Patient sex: F
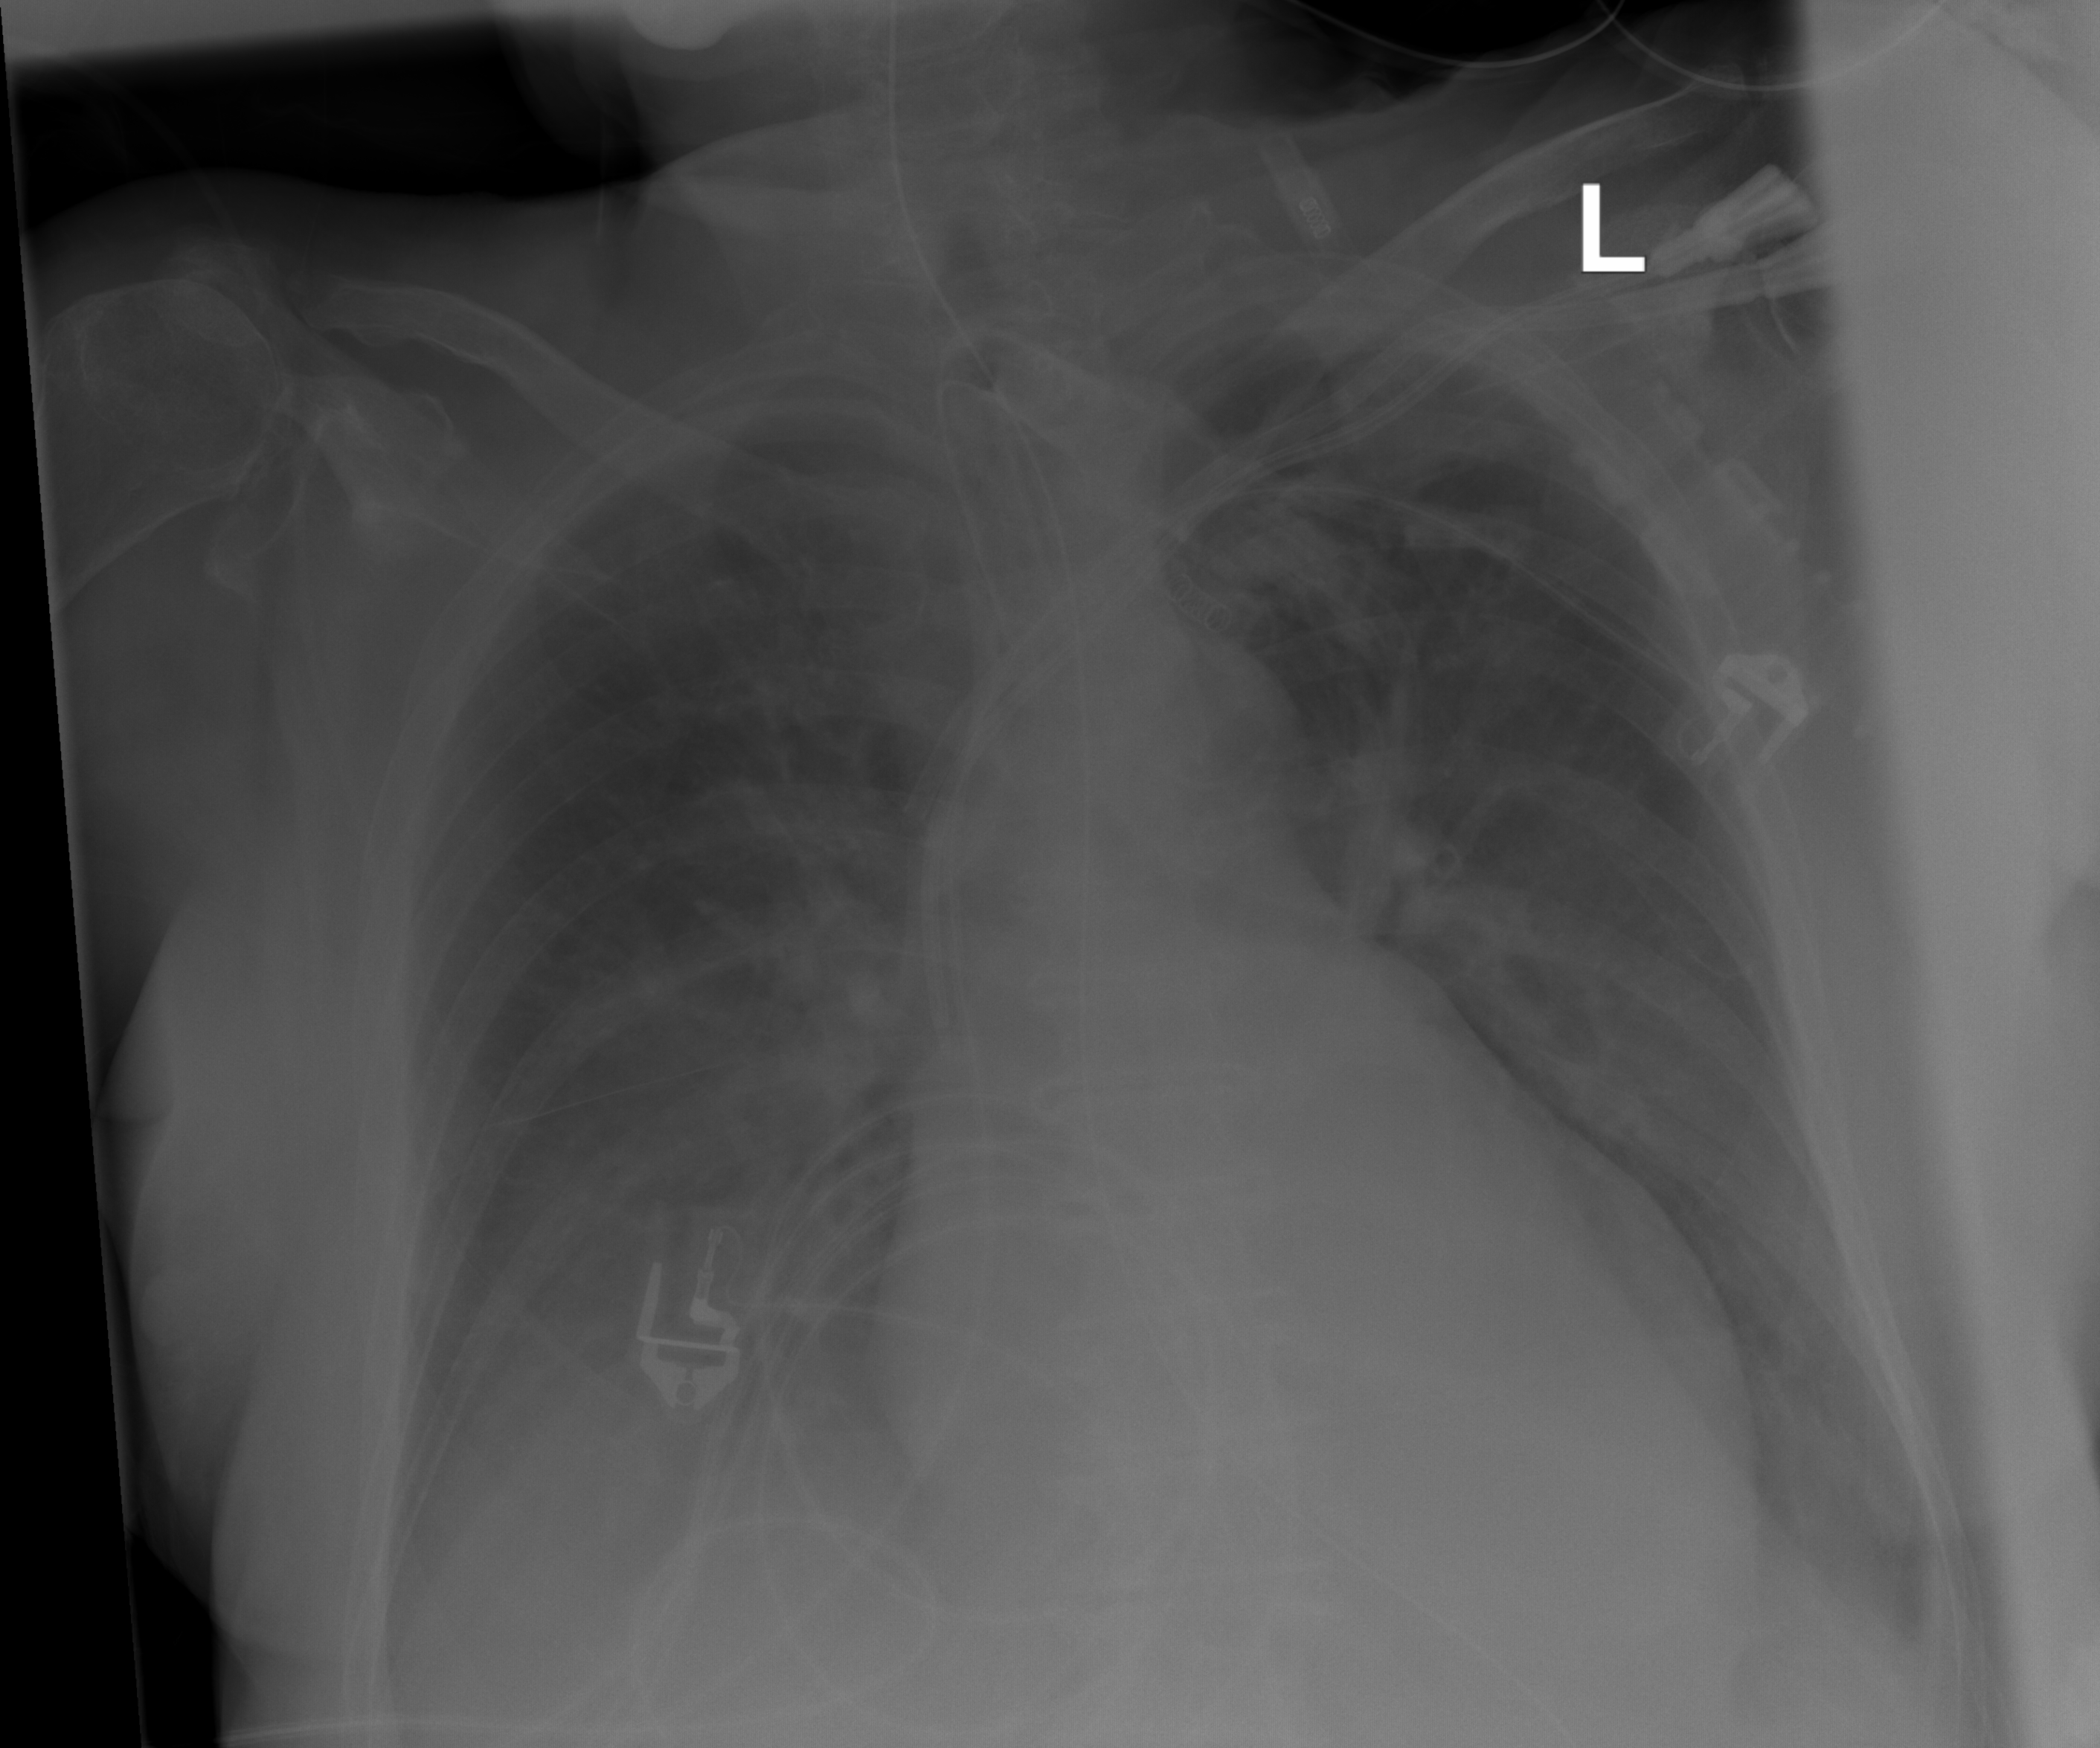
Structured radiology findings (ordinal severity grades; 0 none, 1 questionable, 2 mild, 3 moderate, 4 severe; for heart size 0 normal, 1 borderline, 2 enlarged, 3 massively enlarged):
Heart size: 1
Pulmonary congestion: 0
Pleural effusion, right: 2
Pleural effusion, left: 3
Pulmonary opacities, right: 1
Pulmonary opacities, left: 1
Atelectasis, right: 3
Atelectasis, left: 3